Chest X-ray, AP view. Patient: 74 years old, sex F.
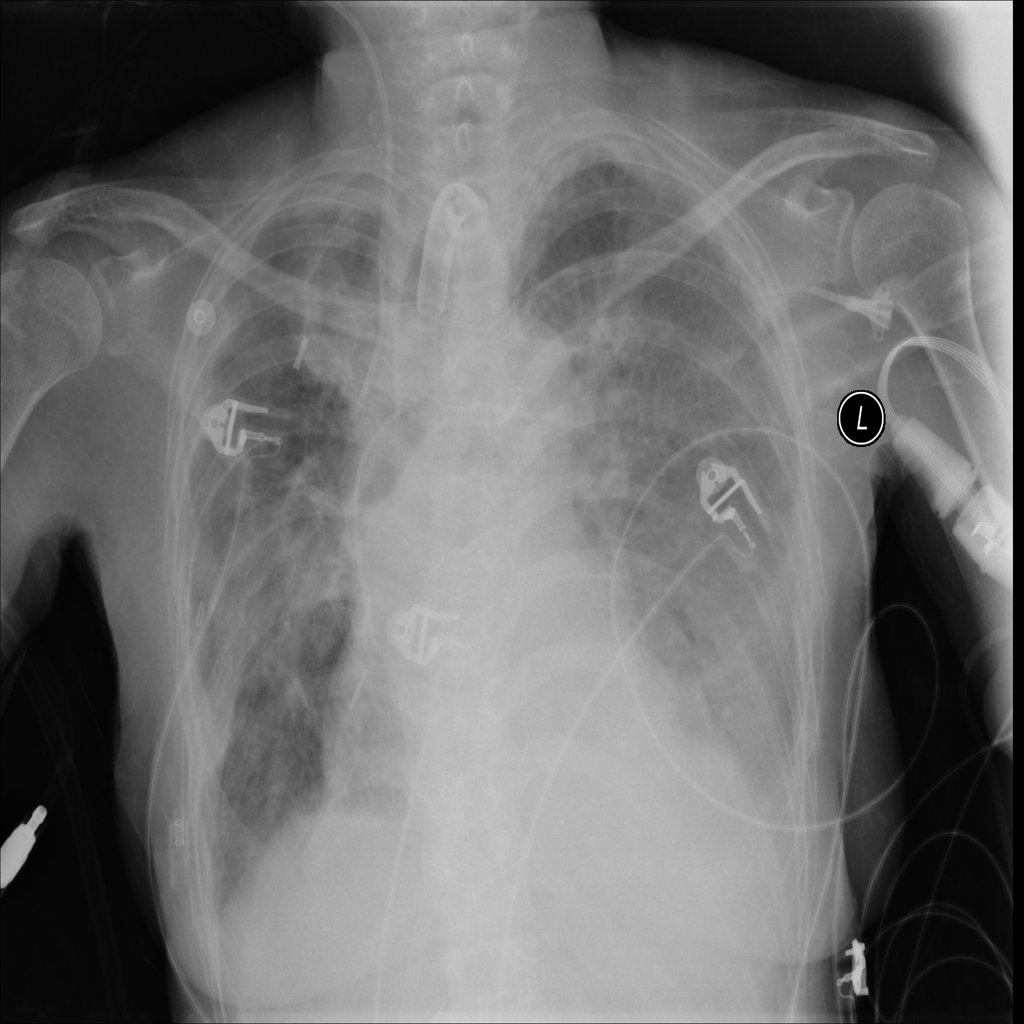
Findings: No Finding